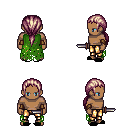
a pixel art fantasy rpg character, male body template, human, dark skin, green tattered cape, gold greaves, white blonde ponytail hairstyle, cloth bracers, black slippers, dagger, four views (front, back, left, right), 2x2 character sprite sheet, small pixel art, hard edges, no anti-aliasing